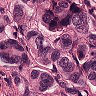
Metastatic tissue present: yes